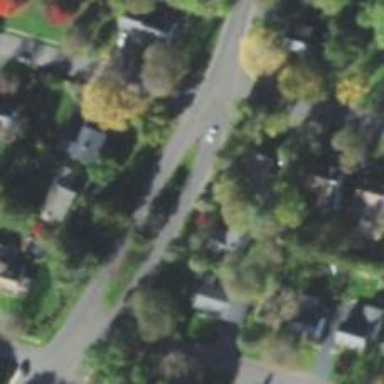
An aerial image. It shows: Unclassified road surrounded by residential properties.